Interaction volume radius: 5 \u00c5
Interaction volume height: 20 \u00c5
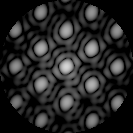
Disorder parameter: 0.08608